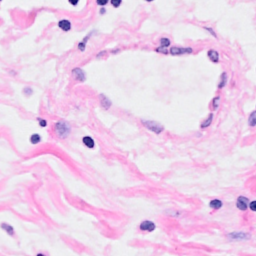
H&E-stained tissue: Breast